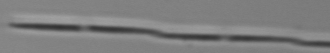
Label: Pseudo-nitzschia